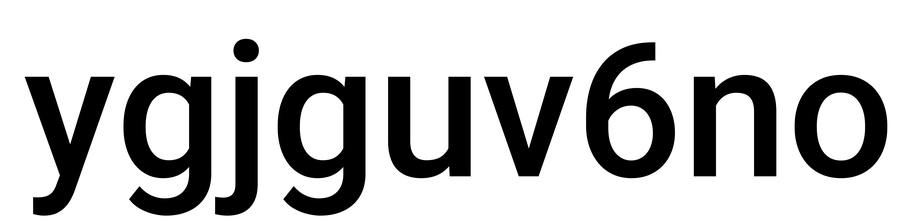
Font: Roboto_Medium